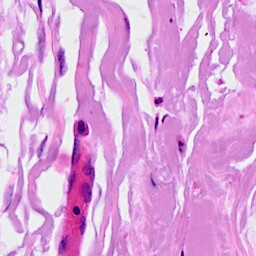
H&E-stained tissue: Breast